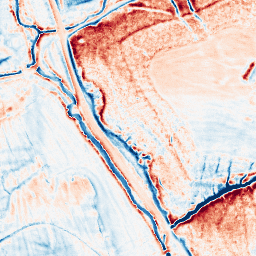
Category: classical
Decomposition family: uniform
Decomposition parameters: size: 10
Upsampling method: lanczos
Upsampling parameters: scale: 8
Upsampling scale: 8